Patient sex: M
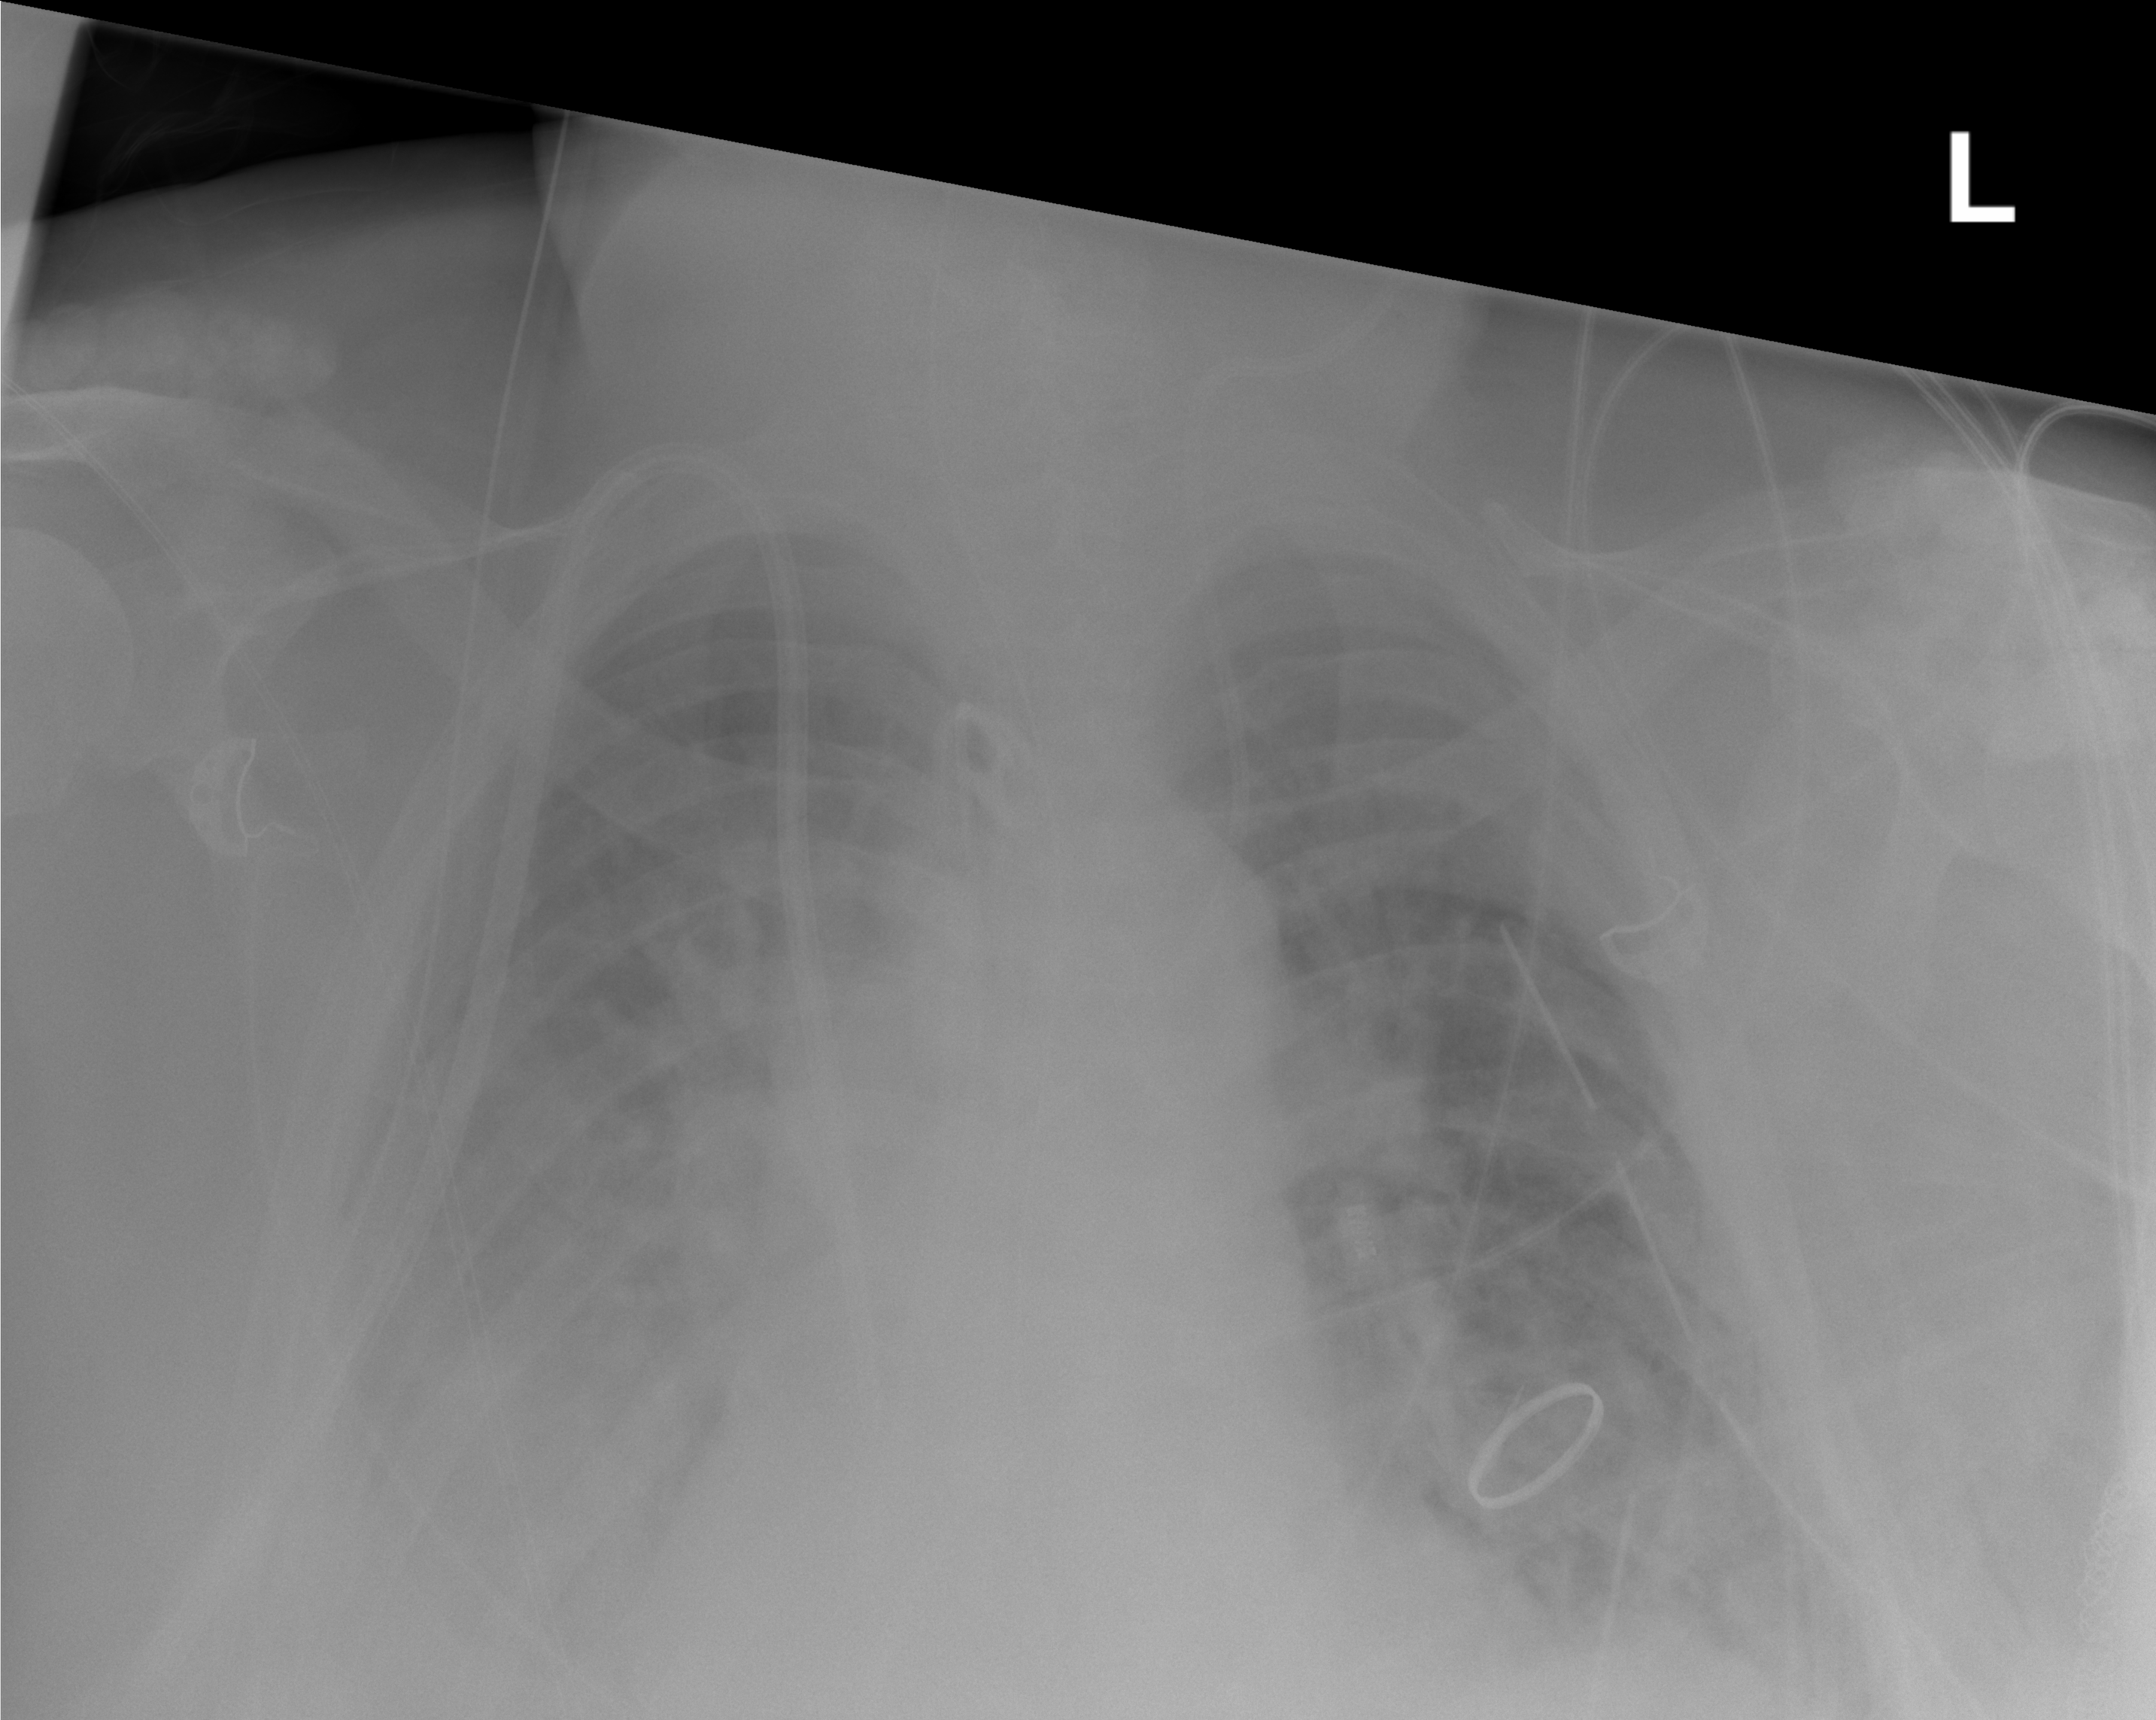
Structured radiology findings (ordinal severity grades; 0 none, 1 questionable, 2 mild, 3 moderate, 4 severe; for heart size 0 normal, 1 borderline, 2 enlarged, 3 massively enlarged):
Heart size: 2
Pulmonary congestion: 2
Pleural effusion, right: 2
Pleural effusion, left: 0
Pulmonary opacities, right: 3
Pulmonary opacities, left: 2
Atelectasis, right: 2
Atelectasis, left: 2